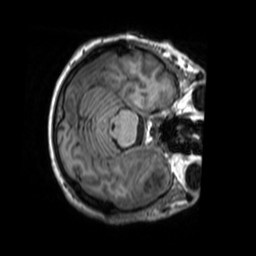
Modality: T1w
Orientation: axial
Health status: ill
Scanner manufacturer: siemens
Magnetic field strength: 3 T
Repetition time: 1.7 s
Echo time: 0.00239 s